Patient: sex F, age 71
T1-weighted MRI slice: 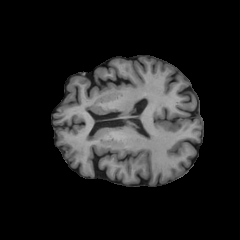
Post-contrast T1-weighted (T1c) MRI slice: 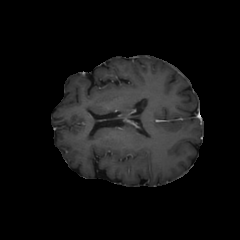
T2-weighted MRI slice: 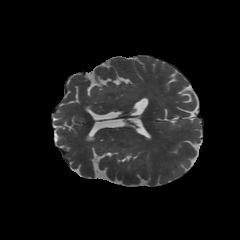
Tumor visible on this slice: no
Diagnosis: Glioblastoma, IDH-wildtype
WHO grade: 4